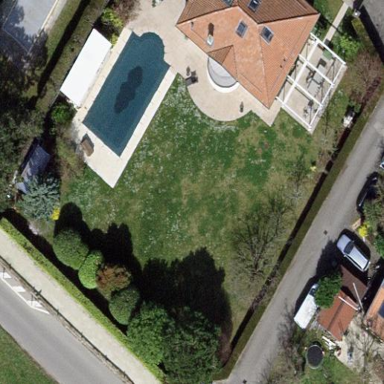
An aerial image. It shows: Garden that is leisure land.